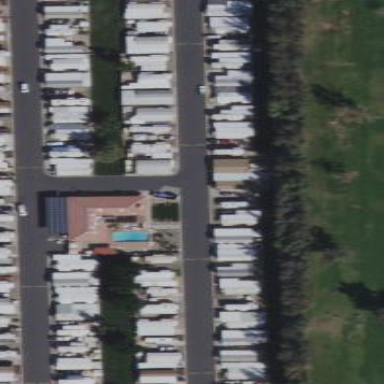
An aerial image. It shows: Residential area known as trailer park.